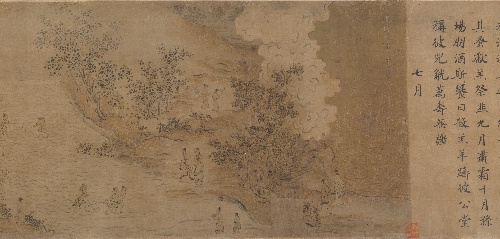
Title: 南宋 馬和之 詩經豳風圖 卷|Odes of the State of Bin
Artist: Ma Hezhi|Emperor Gaozong
Artist bio: Chinese, ca. 1130–ca. 1170|Chinese, 1107–1187, r. 1127–1162
Date: mid-12th century
Object type: Handscroll
Classification: Paintings
Medium: Handscroll; ink, color, gold and silver on silk
Culture: China
Period: Southern Song dynasty (1127–1279)
Dimensions: Image: 10 15/16 in. × 21 ft. 9 1/4 in. (27.8 × 663.6 cm)
Overall with mounting: 13 13/16 in. × 45 ft. 10 1/2 in. (35.1 × 1398.3 cm)
Department: Asian Art
Credit line: Ex coll.: C. C. Wang Family, Purchase, Gift of J. Pierpont Morgan, by exchange, 1973
Accession year: 1973
Repository: Metropolitan Museum of Art, New York, NY
Tags: Landscapes|Men